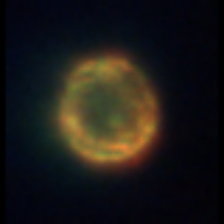
Taxon: Centric
Group: Diatoms